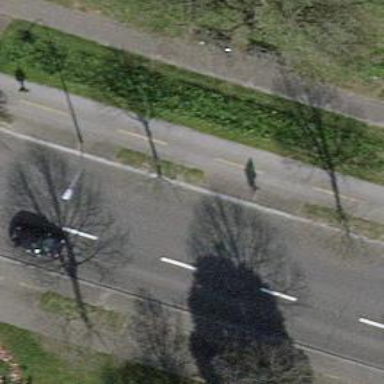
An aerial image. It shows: Avenue lined with trees.